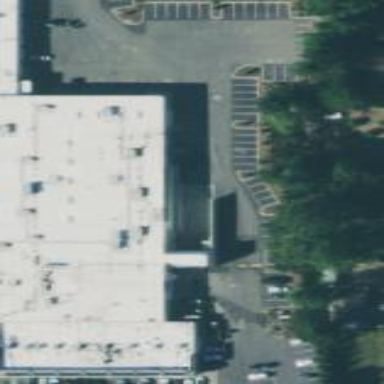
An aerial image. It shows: Building used as fitness center.